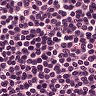
Metastatic tissue present: no